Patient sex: F
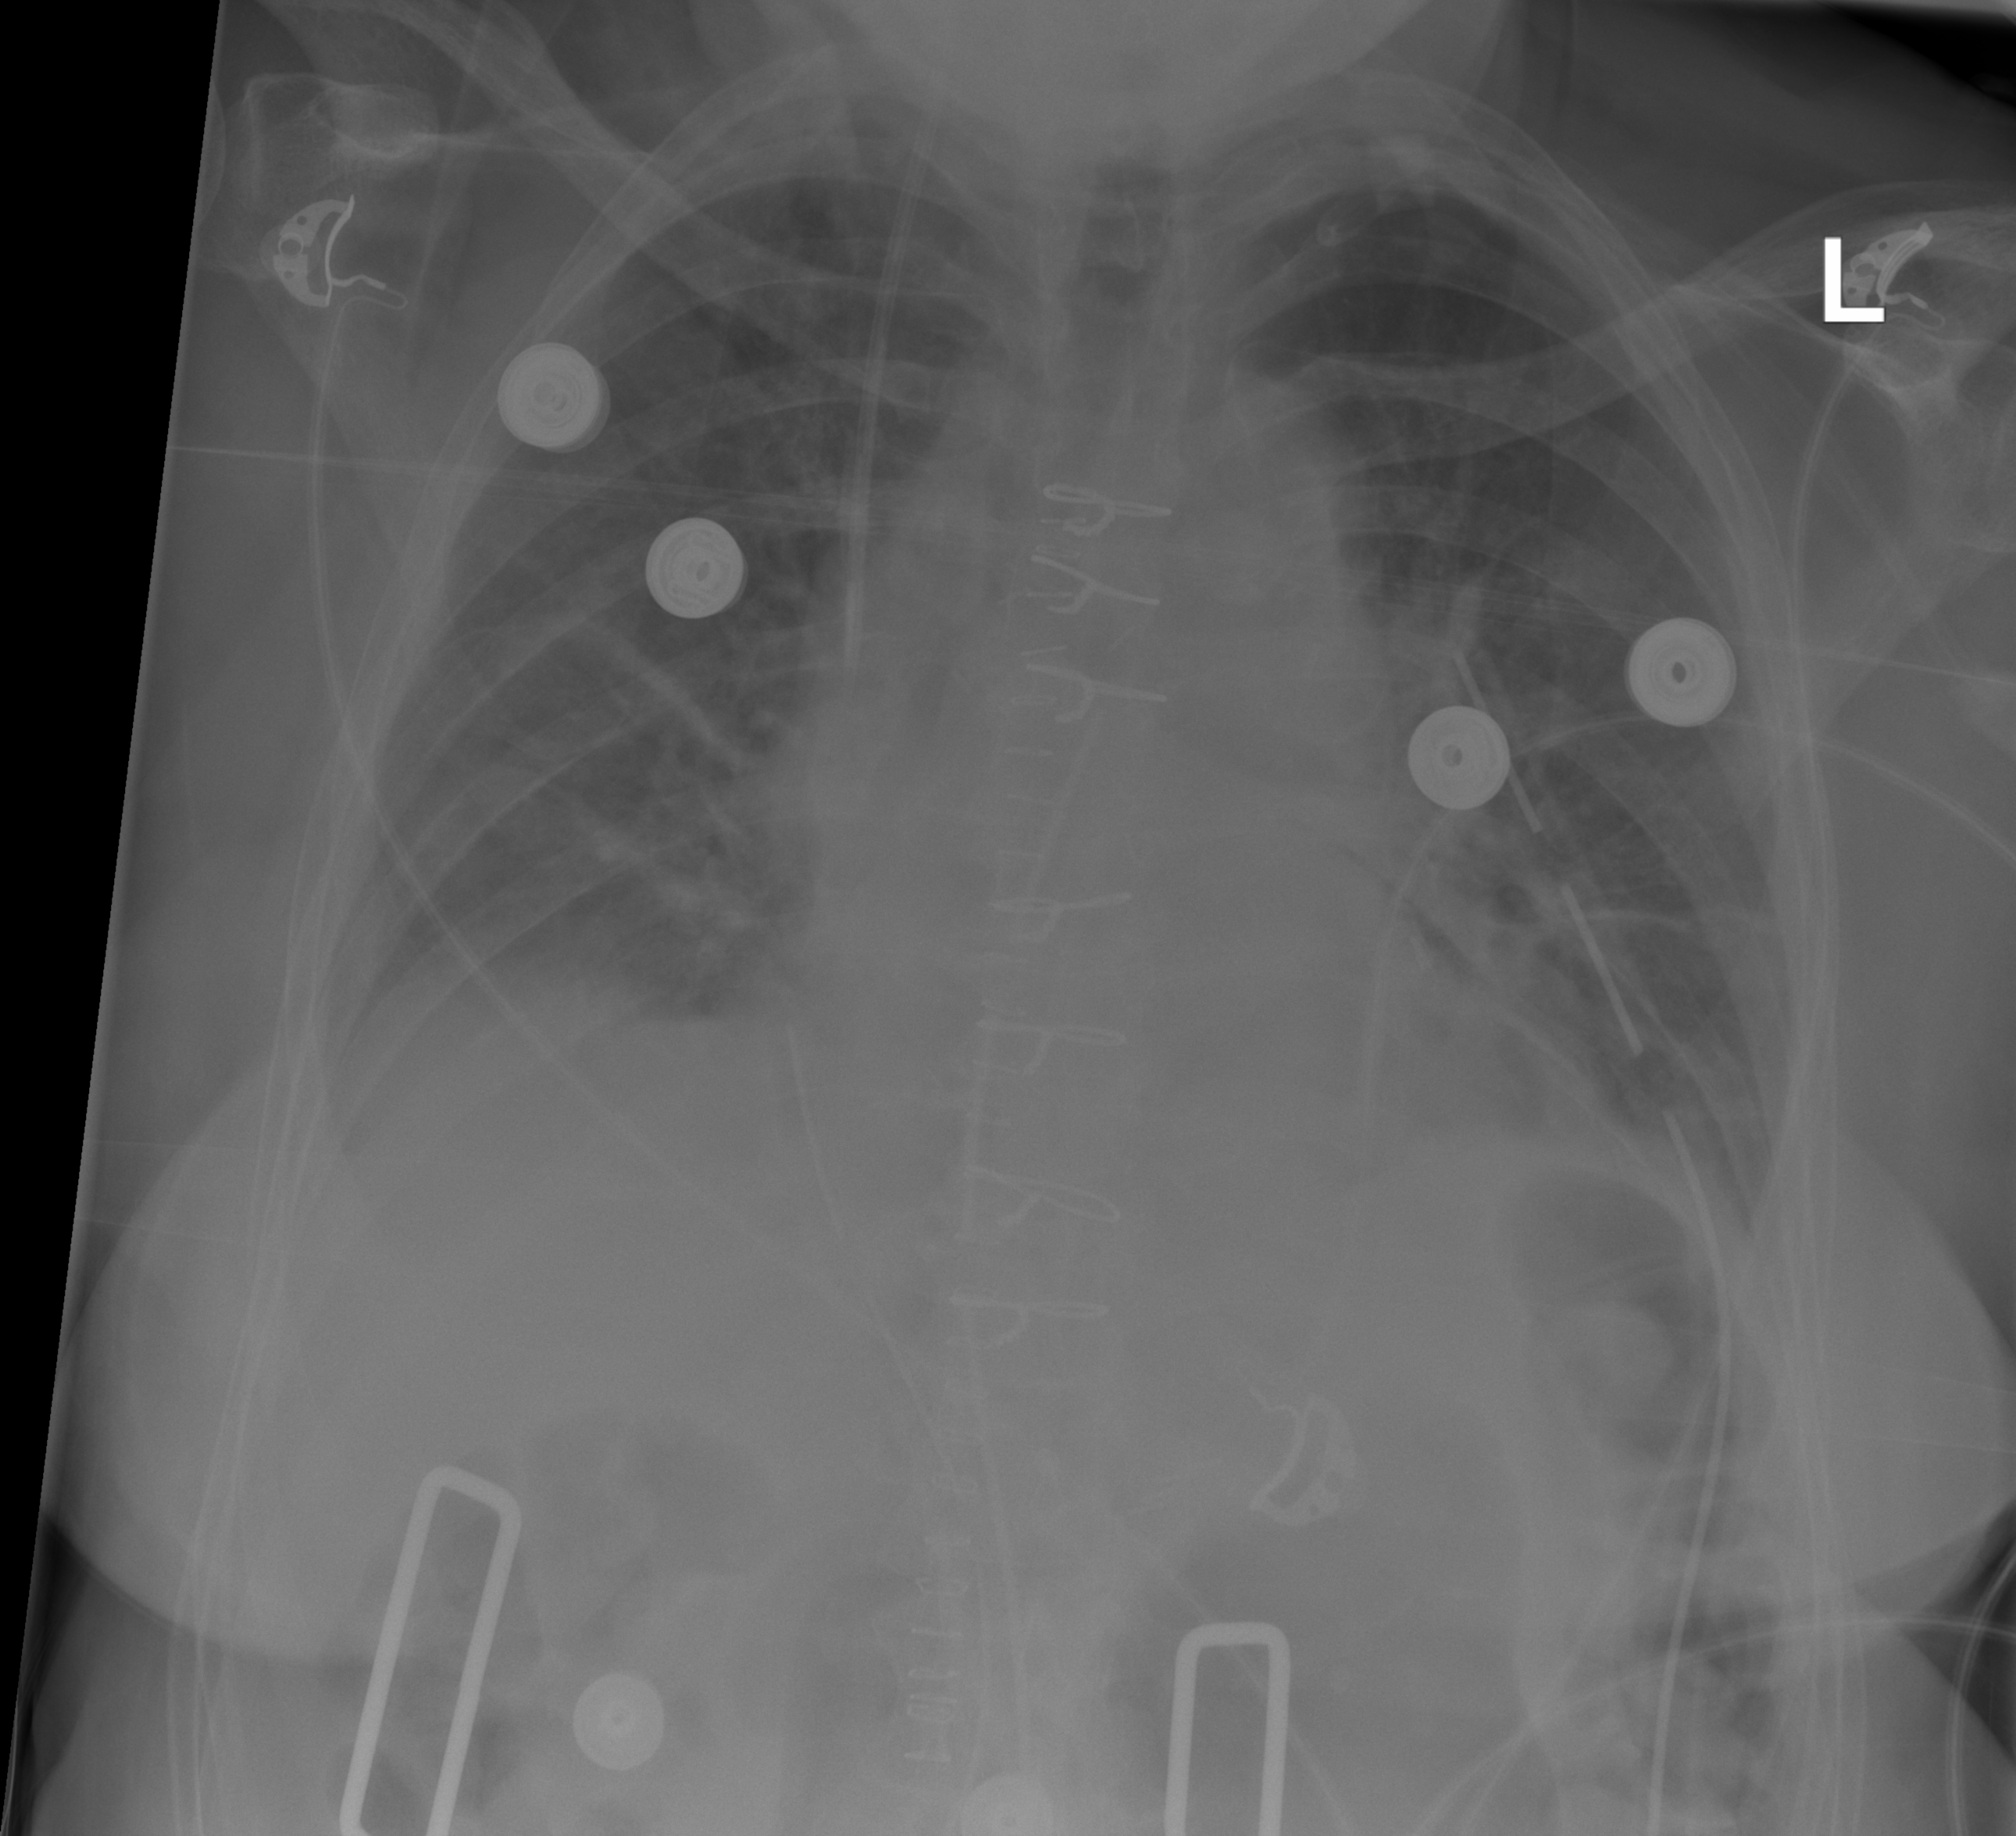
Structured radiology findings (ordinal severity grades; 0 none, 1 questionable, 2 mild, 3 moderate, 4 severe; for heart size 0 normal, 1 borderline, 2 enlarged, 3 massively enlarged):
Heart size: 1
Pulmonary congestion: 2
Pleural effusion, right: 2
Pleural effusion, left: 2
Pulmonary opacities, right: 2
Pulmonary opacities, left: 2
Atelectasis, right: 2
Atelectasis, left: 2